Interaction volume radius: 10 \u00c5
Interaction volume height: 20 \u00c5
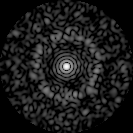
Disorder parameter: 0.8183